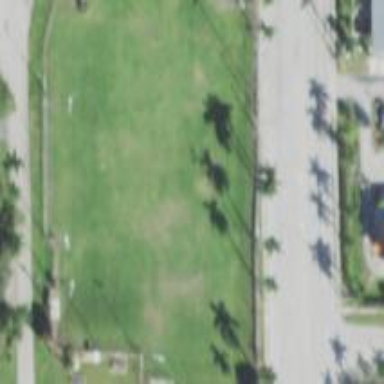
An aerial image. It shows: Grass pitch suitable for baseball and soccer activities.